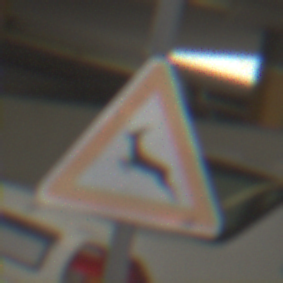
Verkehrszeichen: WildwechselRechts
Umgebung: Roofed, Urban
Tageszeit: Midday
Wetter: Overcast
Licht: Artificial
Jahreszeit: NotSpecified
Kontrast: MediumContrast